Aerial crown-view tile of a tropical tree (Barro Colorado Island, Panama), acquired 20241216:
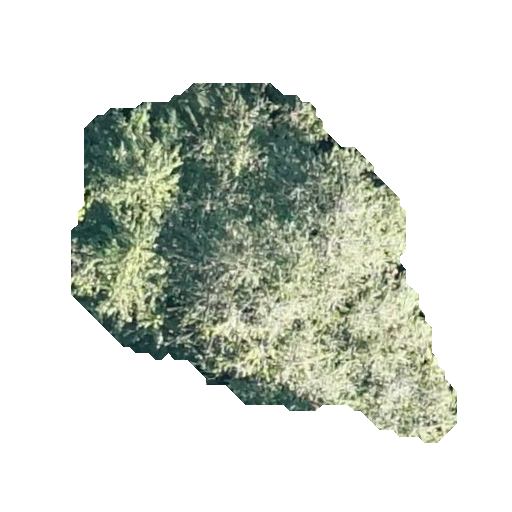
Species: Quararibea stenophylla
GBIF accepted scientific name: Quararibea stenophylla
Crown area: 133.159 m²